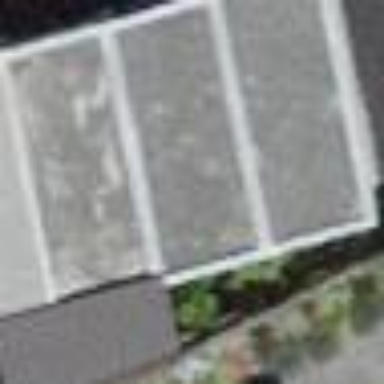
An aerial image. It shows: Group of garages.